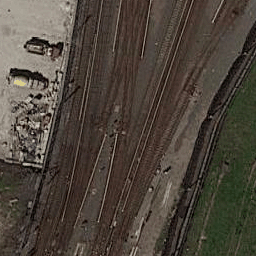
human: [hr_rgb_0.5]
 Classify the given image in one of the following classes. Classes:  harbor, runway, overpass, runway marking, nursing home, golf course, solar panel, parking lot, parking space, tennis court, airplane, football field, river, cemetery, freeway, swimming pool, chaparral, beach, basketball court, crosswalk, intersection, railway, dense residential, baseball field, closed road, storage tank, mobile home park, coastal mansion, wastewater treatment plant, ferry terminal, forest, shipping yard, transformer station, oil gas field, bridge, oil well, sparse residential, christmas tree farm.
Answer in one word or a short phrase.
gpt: railway